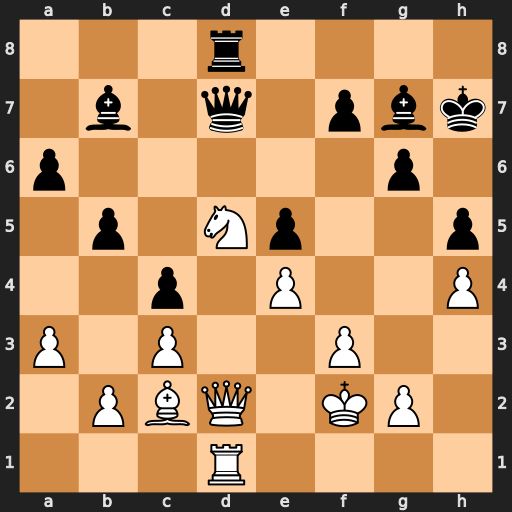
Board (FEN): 3r4/1b1q1pbk/p5p1/1p1Np2p/2p1P2P/P1P2P2/1PBQ1KP1/3R4
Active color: w
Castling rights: -
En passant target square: -
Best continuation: Nf6+ Bxf6 Qxd7 Rxd7 Rxd7